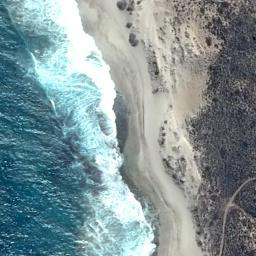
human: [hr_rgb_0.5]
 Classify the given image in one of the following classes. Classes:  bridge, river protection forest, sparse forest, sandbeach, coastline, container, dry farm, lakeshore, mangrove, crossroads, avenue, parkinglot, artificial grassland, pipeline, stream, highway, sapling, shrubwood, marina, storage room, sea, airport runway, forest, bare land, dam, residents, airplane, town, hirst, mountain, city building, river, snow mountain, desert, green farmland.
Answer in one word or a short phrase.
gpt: coastline